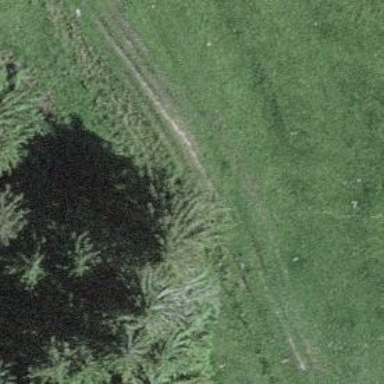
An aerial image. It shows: Evergreen needle-leaved tree in agricultural setting.